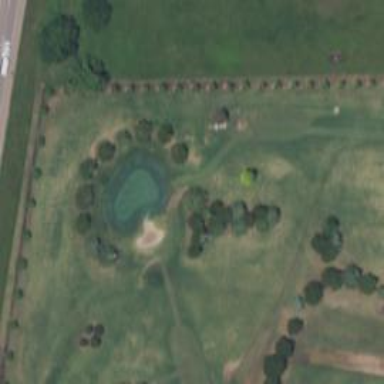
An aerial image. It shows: View of golf hole.